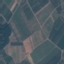
Label: PermanentCrop